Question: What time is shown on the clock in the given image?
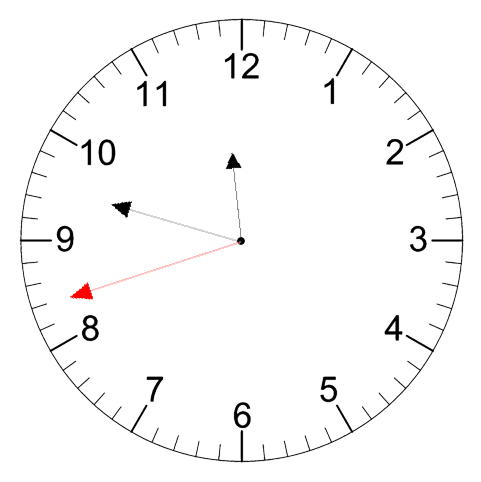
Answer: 11:47:42